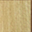
Piece: xx